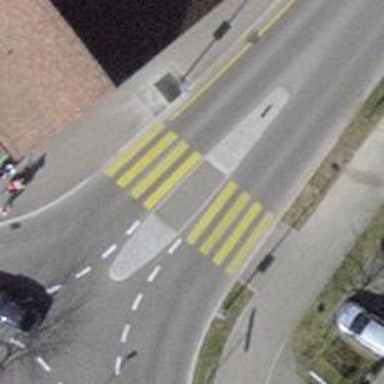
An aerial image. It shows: Zebra crossing with road island.